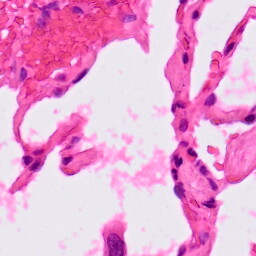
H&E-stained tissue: Lung